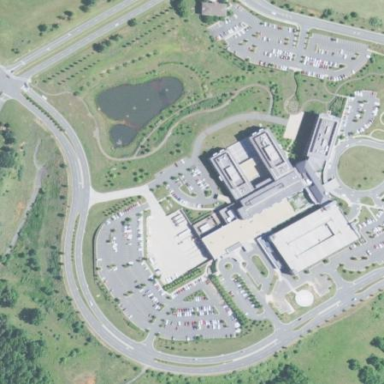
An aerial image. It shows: Hospital building.